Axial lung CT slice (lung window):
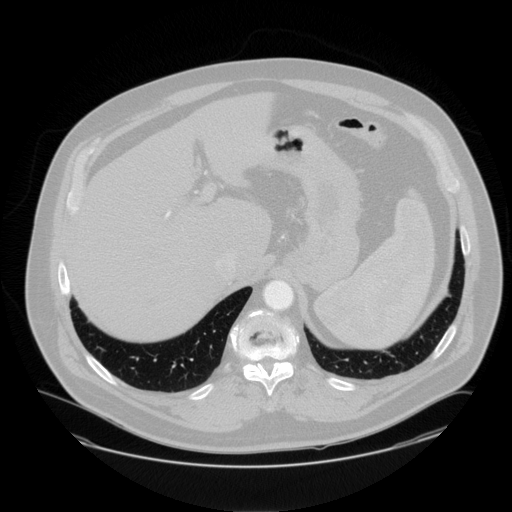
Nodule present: no